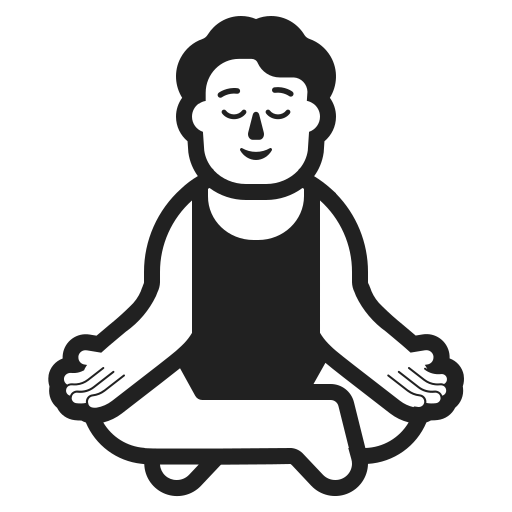
person in lotus position high contrast default